Field crop: tomato
Growth stage: 1
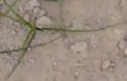
Species: cyperus